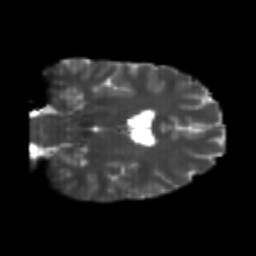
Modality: T2w
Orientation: coronal
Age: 21
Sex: male
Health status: healthy
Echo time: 0.074 s